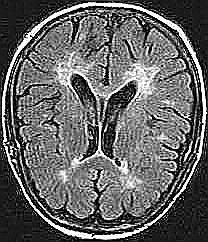
Label: notumor